Question: '''
t = PublicActivity::Activity.arel_table
@activities = PublicActivity::Activity.where(
(t[:trackable_type].eq("Lesson").and(t[:trackable_id].in(@my_lessons_ids)))
.or(t[:trackable_type].eq("Post").and(t[:trackable_id].in(@my_posts_ids)))
.or(t[:trackable_type].eq("WallPost").and(t[:trackable_id].in(@my_wallposts_ids)))
.or(t[:trackable_type].eq("Comment").and(t[:trackable_id].in(@my_comments_ids)))
.or(t[:trackable_type].eq("Course").and(t[:trackable_id].in(@my_courses_ids)))
.or(t[:trackable_type].eq("Group").and(t[:trackable_id].in(@my_groups_ids)))
).order("id DESC").uniq{|a| "#{a.trackable_type}-#{a.trackable_id}"}
'''
In my database I have duplicate entries for "Trackable_type"+"trackable_id" because if a user click on "update" many times I get many entries.
So, I want only to get one of these.
I tried with
'.uniq{|a| "#{a.trackable_type}-#{a.trackable_id}"}'
but nothing happens.
Returned SQL QUERY:
> "SELECT DISTINCT "activities".* FROM "activities" WHERE
((((("activities"."trackable_type" = 'Lesson' AND
"activities"."trackable_id" IN (11, 39, 40, 16, 5, 3, 12, 9, 13,
19, 18, 37, 15, 23, 24, 29, 20, 10, 25, 26, 27, 17, 28, 22, 21, 30,
33, 35, 34, 36, 32, 31) OR "activities"."trackable_type" = 'Post'
AND "activities"."trackable_id" IN (50, 49, 48, 47, 46, 45, 44,
43, 42, 41, 40, 37, 36, 35, 34, 33, 32, 31, 30, 29, 28, 27, 26, 25,
24, 23, 22, 21, 20, 19, 18, 17, 14, 13, 12, 10, 5)) OR
"activities"."trackable_type" = 'WallPost' AND
"activities"."trackable_id" IN (158, 157, 155, 154, 153, 152, 151,
132, 131, 130, 129, 128, 127, 126, 125, 124, 119, 118, 117, 116, 115,
114, 113, 111, 110, 109, 108, 107, 106, 105, 104, 103, 102, 101, 100,
99, 98, 93, 92, 91, 90, 87, 85, 84, 83, 82, 81, 80, 79, 78, 77, 76,
75, 74, 73, 72, 71, 70, 69, 68, 67, 66, 65, 64, 63, 62, 61, 60, 59,
58, 57, 56, 55, 54, 53, 52, 51, 50, 49, 48, 47, 46, 45, 44, 43, 42,
41, 39, 38, 37, 36, 35, 34, 33, 31, 30, 29, 28, 27, 26, 25, 24, 22,
20, 19, 17, 16, 15, 14, 13, 10, 7, 6, 5, 4)) OR
"activities"."trackable_type" = 'Comment' AND
"activities"."trackable_id" IN (100, 99, 98, 95, 83, 82, 81, 79,
78, 71, 70, 69, 68, 67, 65, 63, 62, 61, 60, 59, 58, 57, 56, 55, 52,
51, 50, 49, 48, 47, 46, 45, 44, 43, 42, 41, 40, 39, 38, 37, 36, 35,
34, 33, 32, 31, 30, 29, 28, 27, 26, 25, 24, 23, 22, 21, 20, 19, 18,
17, 16, 15, 14)) OR "activities"."trackable_type" = 'Course' AND
"activities"."trackable_id" IN (8, 1, 5, 7)) OR
"activities"."trackable_type" = 'Group' AND
"activities"."trackable_id" IN (14, 11, 4, 5, 6, 3, 2, 1)) ORDER
BY id DESC"
if I try:
'''
@activities = PublicActivity::Activity.select("distinct trackable_type, trackable_id").where(
(t[:trackable_type].eq("Lesson").and(t[:trackable_id].in(@my_lessons_ids)))
.or(t[:trackable_type].eq("Post").and(t[:trackable_id].in(@my_posts_ids)))
.or(t[:trackable_type].eq("WallPost").and(t[:trackable_id].in(@my_wallposts_ids)))
.or(t[:trackable_type].eq("Comment").and(t[:trackable_id].in(@my_comments_ids)))
.or(t[:trackable_type].eq("Course").and(t[:trackable_id].in(@my_courses_ids)))
.or(t[:trackable_type].eq("Group").and(t[:trackable_id].in(@my_groups_ids)))
).order("id DESC")
'''
I get this:

If I try
'''
@activities = PublicActivity::Activity.select("DISTINCT ON(trackable_type, trackable_id) *")
'''
I get
'''
PG::SyntaxError: ERROR: syntax error at or near "ON" LINE 1: SELECT COUNT(DISTINCT ON(trackable_type, trackable_id) *) FR... ^ : SELECT COUNT(DISTINCT ON(trackable_type, trackable_id) *) FROM "activities"
'''
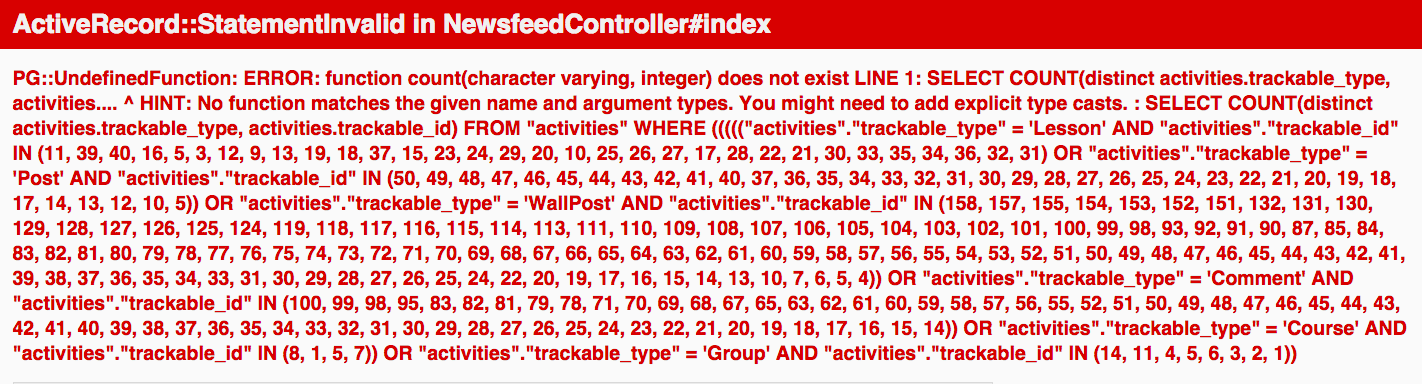
Answer: Your query without 'arel' will be :
'''
PublicActivity::Activity.select("DISTINCT ON(trackable_type, trackable_id) *")
.where("(trackable_type = ? and trackable_id IN (?))
or (trackable_type = ? and trackable_id IN (?))",
"Lesson", @my_lessons_ids,
"Post", @my_post_ids)
'''